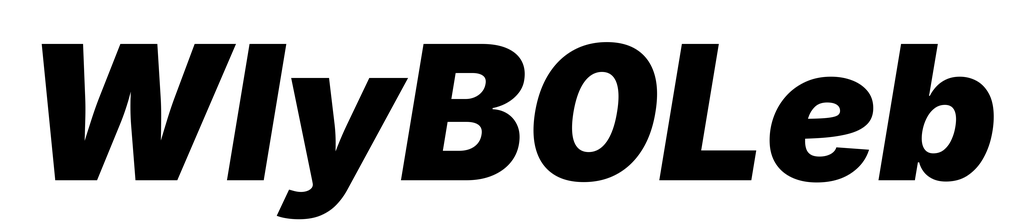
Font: Inter-Italic_Black_Italic